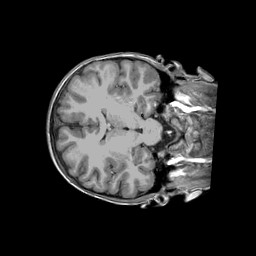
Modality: T1w
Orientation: axial
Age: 8
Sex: male
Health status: ill